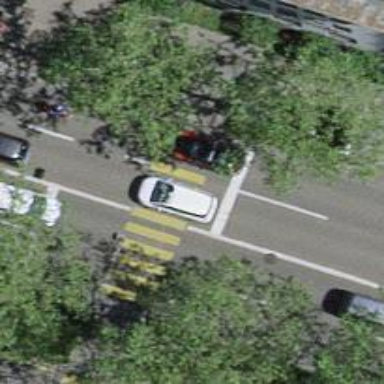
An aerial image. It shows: Crossing with zebra markings controlled by traffic signals.